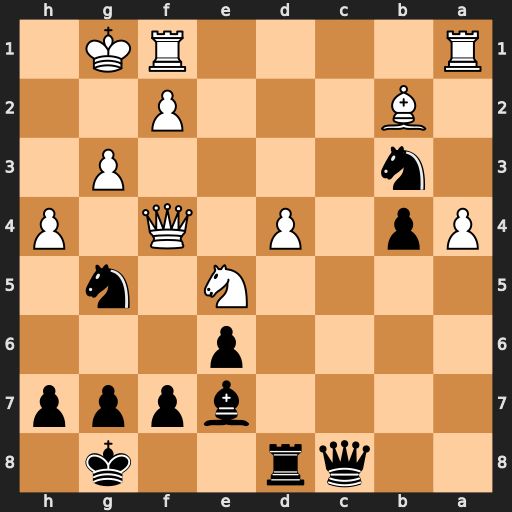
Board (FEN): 2qr2k1/4bppp/4p3/4N1n1/Pp1P1Q1P/1n4P1/1B3P2/R4RK1
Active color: b
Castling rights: -
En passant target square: -
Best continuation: Nh3+ Kg2 Nxf4+